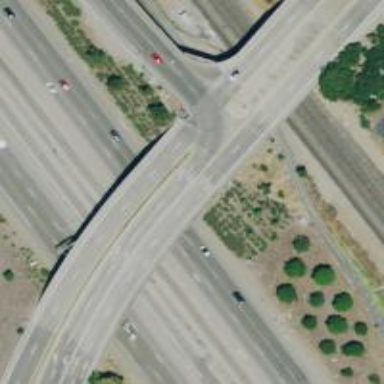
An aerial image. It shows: Trunk highway with expressway features.